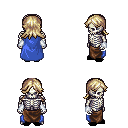
a pixel art fantasy rpg character, male body template, skeleton, blue cape, robe skirt, white blonde loose hair, white cloth bracers, black slippers, four views (front, back, left, right), 2x2 character sprite sheet, small pixel art, hard edges, no anti-aliasing